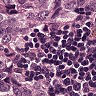
Metastatic tissue present: yes